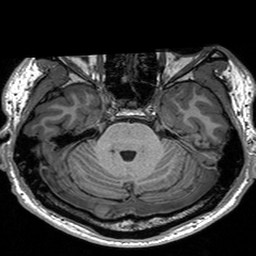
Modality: T1w
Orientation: coronal
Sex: male